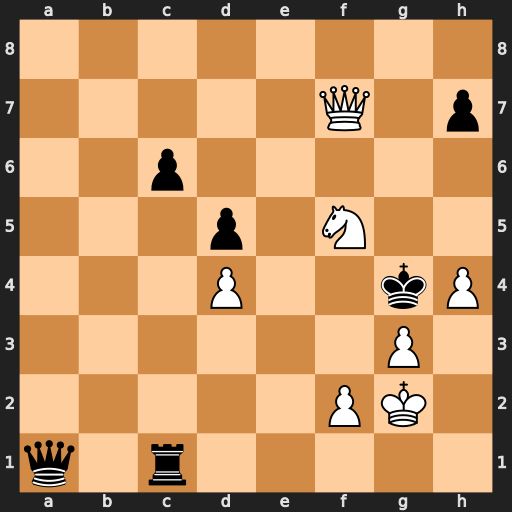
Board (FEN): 8/5Q1p/2p5/3p1N2/3P2kP/6P1/5PK1/q1r5
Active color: w
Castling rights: -
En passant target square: -
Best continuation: f3#